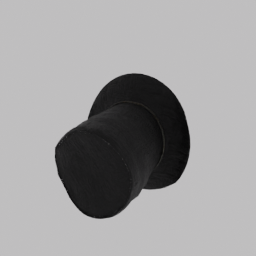
Label: people